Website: apple
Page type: account-selection
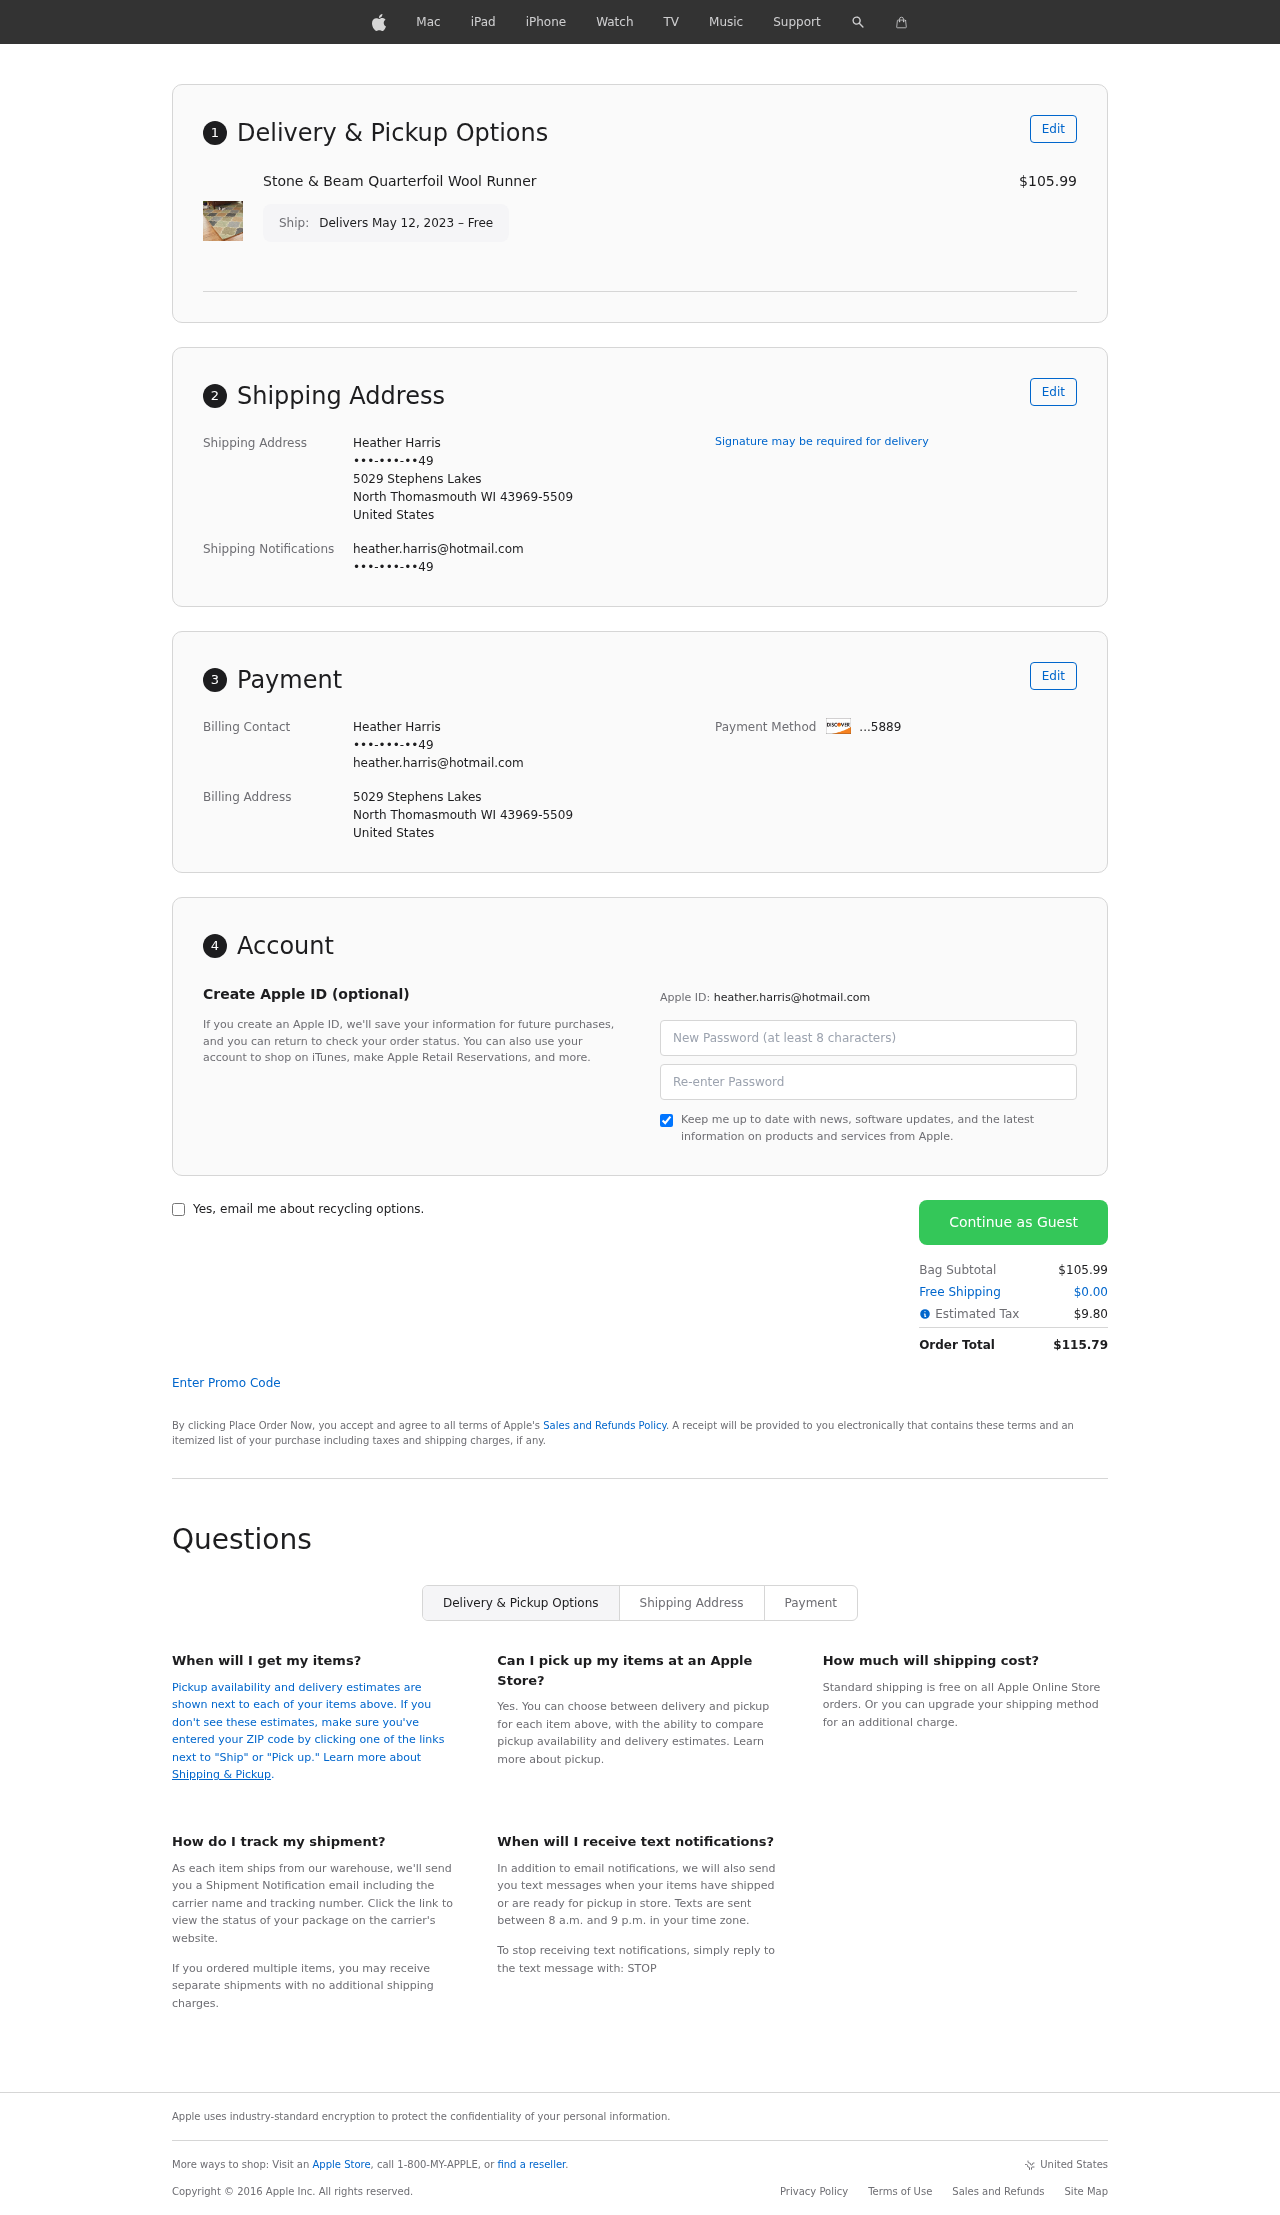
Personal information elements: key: PII_CARD_LAST4
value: ...5889
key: PII_CITY
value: North Thomasmouth
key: PII_COUNTRY
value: United States
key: PII_EMAIL
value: heather.harris@hotmail.com
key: PII_FULLNAME
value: Heather Harris
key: PII_PHONE
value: •••-•••-••49
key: PII_POSTCODE_FULL
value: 43969-5509
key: PII_POSTCODE_FULL
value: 43969
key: PII_STATE_ABBR
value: WI
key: PII_STREET
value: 5029 Stephens Lakes
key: PII_PHONE_LINE_NUMERIC
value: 49
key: PII_PHONE_SUFFIX_NUMERIC
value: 49
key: PII_FIRSTNAME
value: Heather
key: PII_LASTNAME
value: Harris
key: PII_FULLNAME2
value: Heather Harris
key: PII_FULLNAME3
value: Heather Harris
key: PII_FIRSTNAME2
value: Heather
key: PII_FIRSTNAME3
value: Heather
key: PII_LASTNAME2
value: Harris
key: PII_LASTNAME3
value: Harris
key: PII_FIRSTNAME_DERIVED
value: Heather
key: PII_LASTNAME_DERIVED
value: Harris
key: PII_FULLNAME_DERIVED
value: Heather Harris
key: PII_NAME_FULL_DERIVED
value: Heather Harris
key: PII_EMAIL2
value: heather.harris@hotmail.com
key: PII_EMAIL3
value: heather.harris@hotmail.com
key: PII_STREET2
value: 5029 Stephens Lakes
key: PII_POSTCODE
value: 43969
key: PII_POSTCODE_EXT
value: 5509
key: PII_POSTCODE_NUMERIC
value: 43969
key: PII_POSTCODE_EXT_NUMERIC
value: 5509
Product elements: key: PRODUCT1_NAME
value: Stone & Beam Quarterfoil Wool Runner
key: PRODUCT1_PRICE
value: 105.99
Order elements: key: ORDER_DELIVERY_DATE
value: Delivers May 12, 2023 – Free
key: ORDER_SUBTOTAL
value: $105.99
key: ORDER_SHIPPING_COST
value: $0.00
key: ORDER_TAX
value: $9.80
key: ORDER_TOTAL
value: $115.79